Interaction volume radius: 10 \u00c5
Interaction volume height: 10 \u00c5
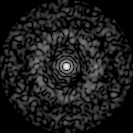
Disorder parameter: 0.8481